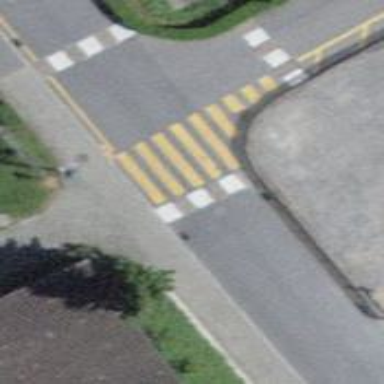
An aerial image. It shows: Zebra crossing on the road.